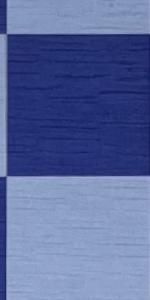
Label: Empty